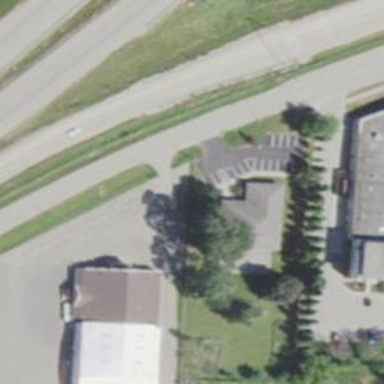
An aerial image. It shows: Veterinary facility.